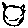
Label: cat